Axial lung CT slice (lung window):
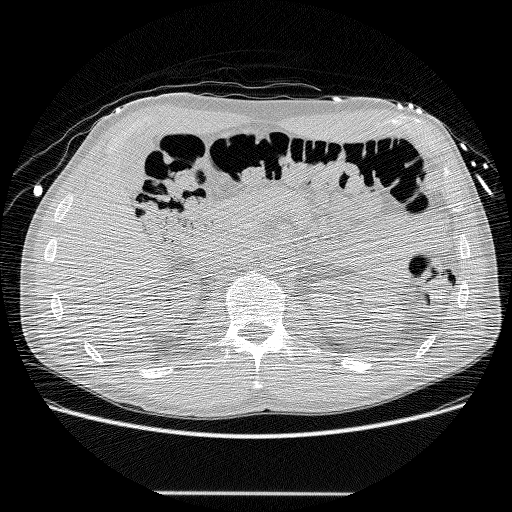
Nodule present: no